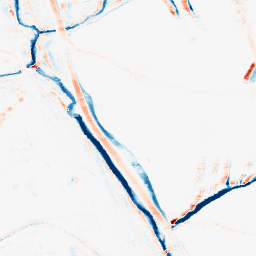
Category: morphological
Decomposition family: morphological_rect
Decomposition parameters: operation: average
width: 10
height: 5
Upsampling method: bspline
Upsampling parameters: scale: 4
Upsampling scale: 4